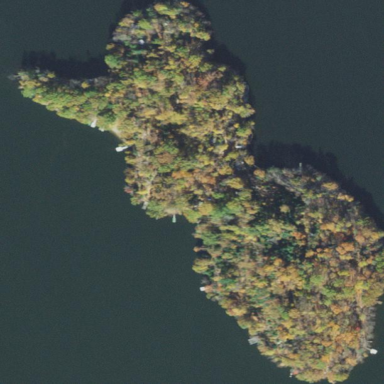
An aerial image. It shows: Islet.